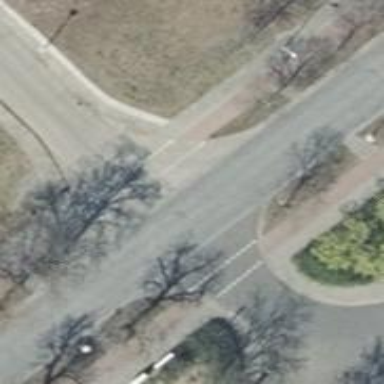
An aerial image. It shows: Smoothly paved residential road.